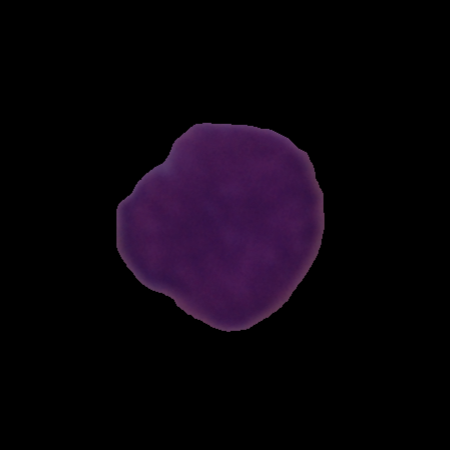
Label: cancer